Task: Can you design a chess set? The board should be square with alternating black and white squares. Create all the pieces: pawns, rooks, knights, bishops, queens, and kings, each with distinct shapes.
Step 2193:
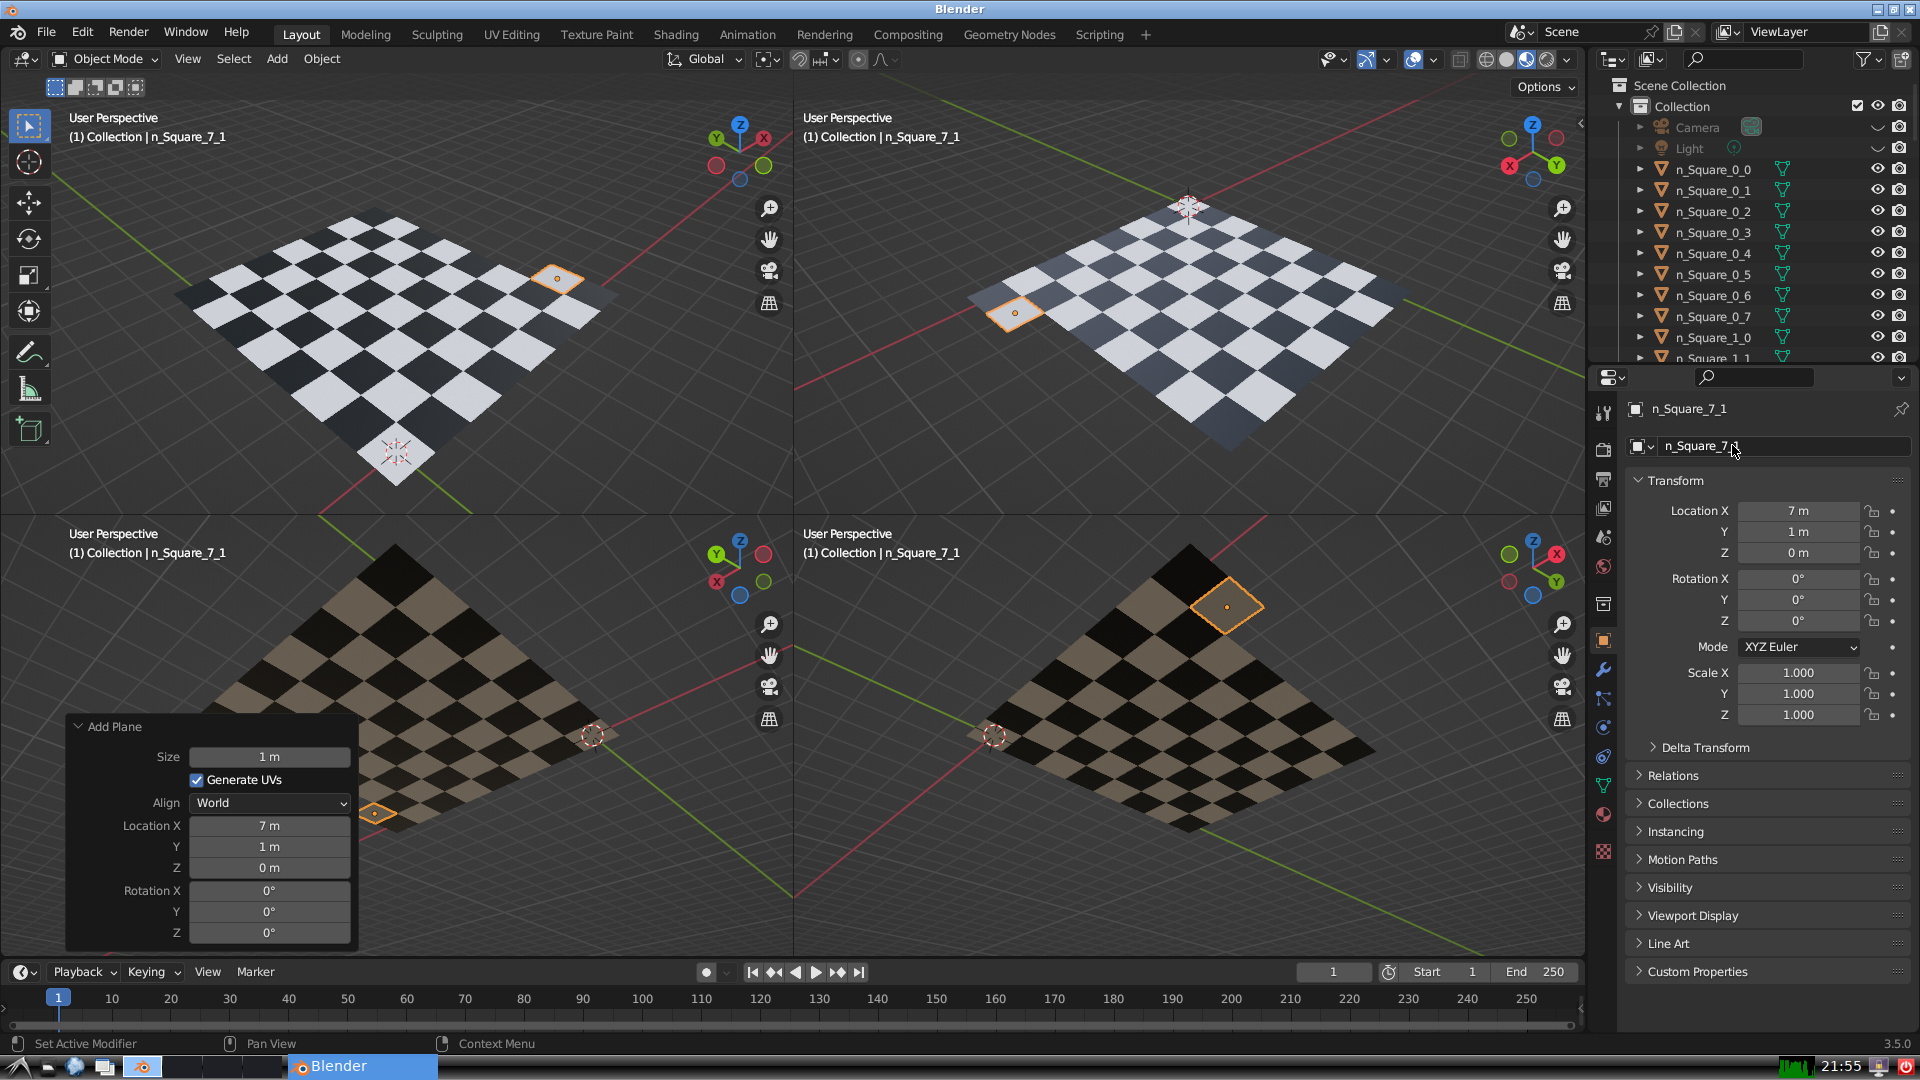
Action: {"mouse_move": [1603, 815]}